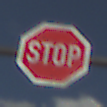
Verkehrszeichen: Stop
Umgebung: Outdoor, Nature
Tageszeit: MorningAfternoon
Wetter: PartlyCloudy
Licht: Natural
Jahreszeit: NotSpecified
Kontrast: HighContrast